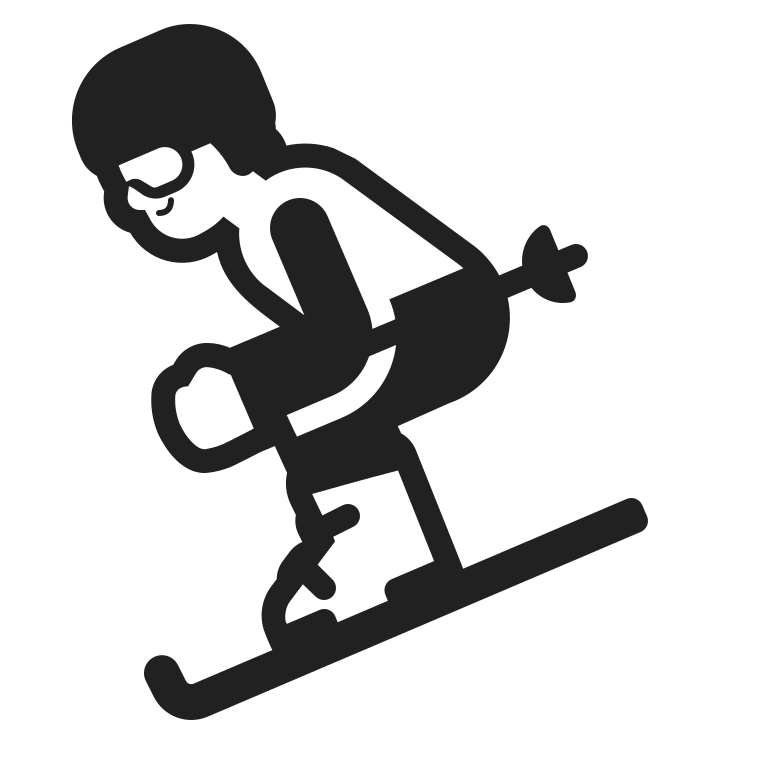
skier high contrast default